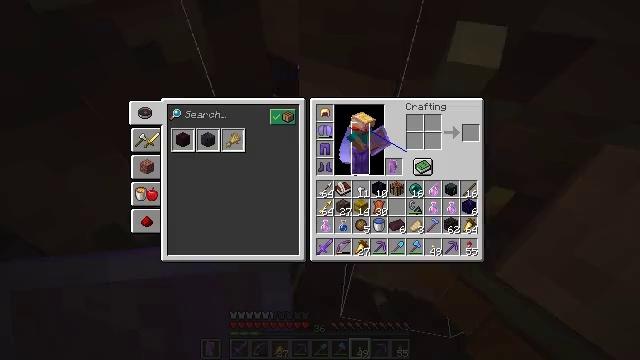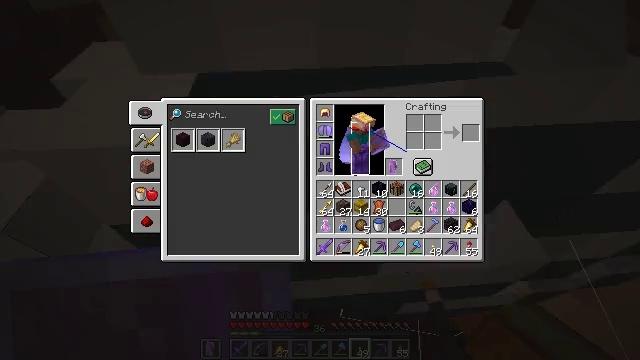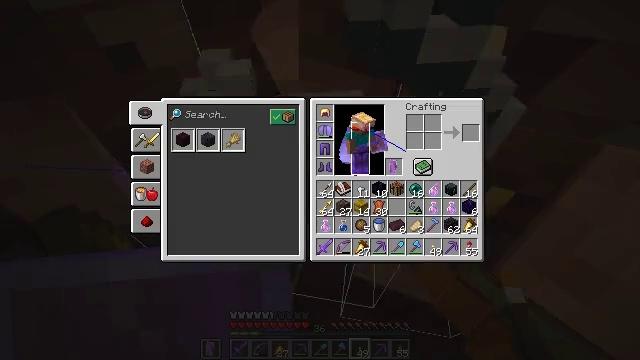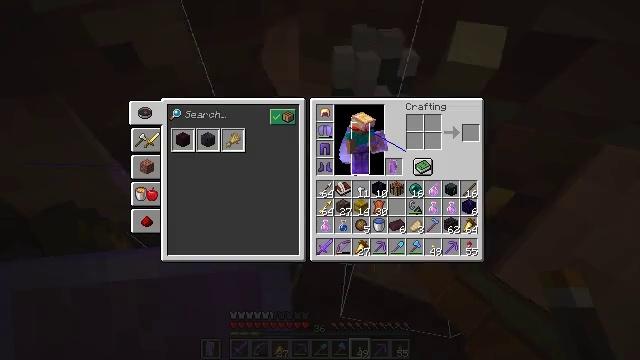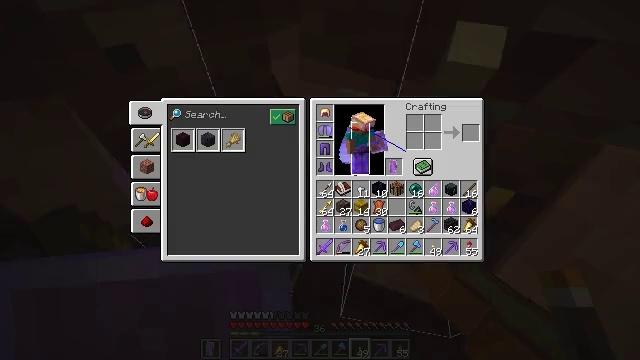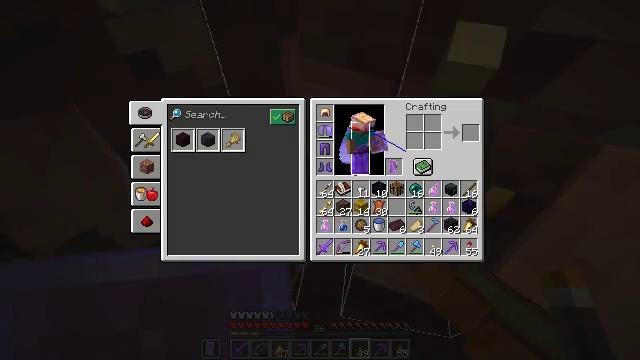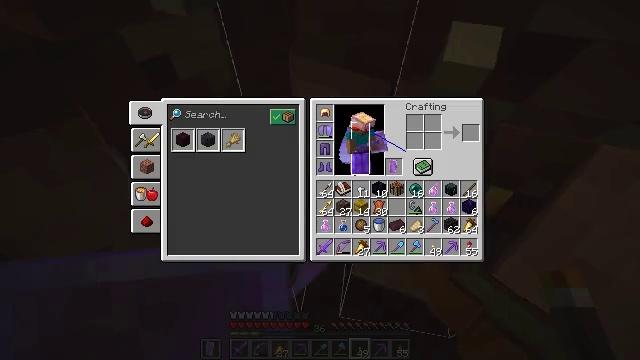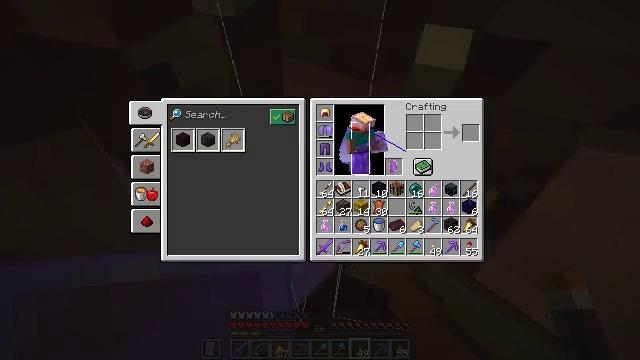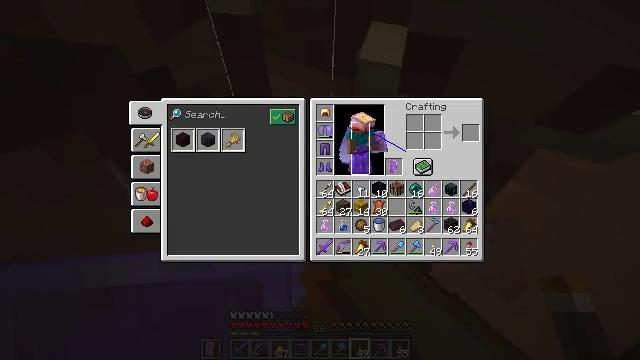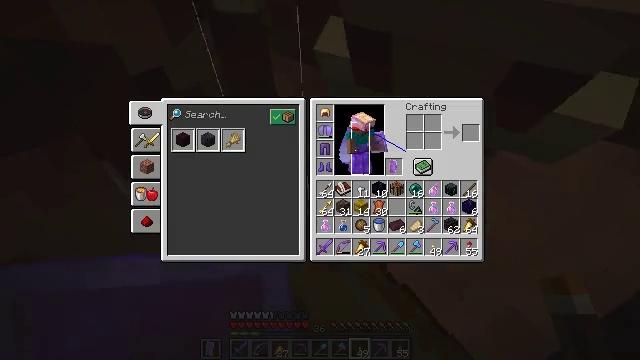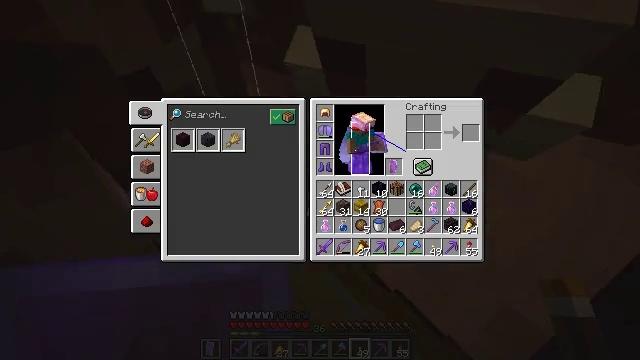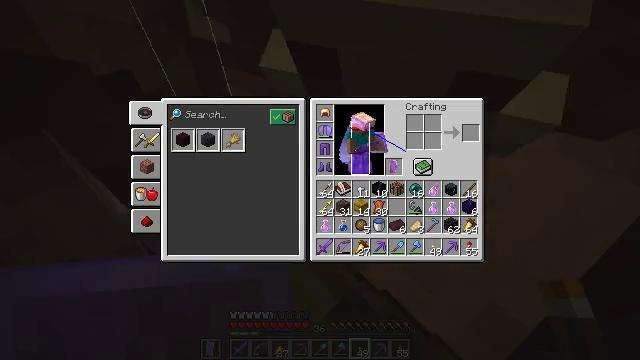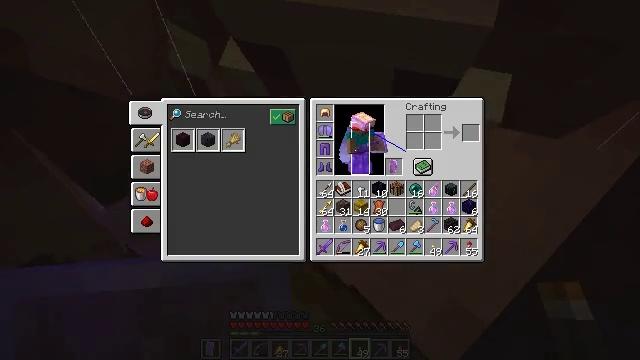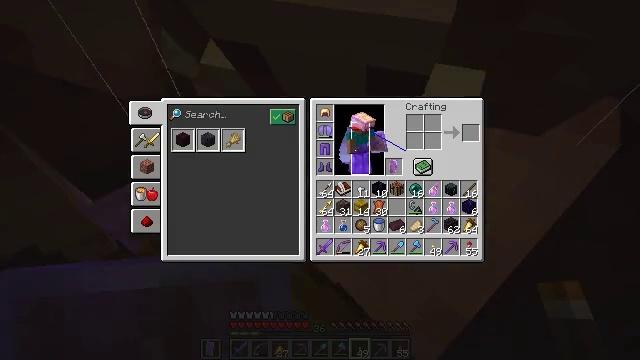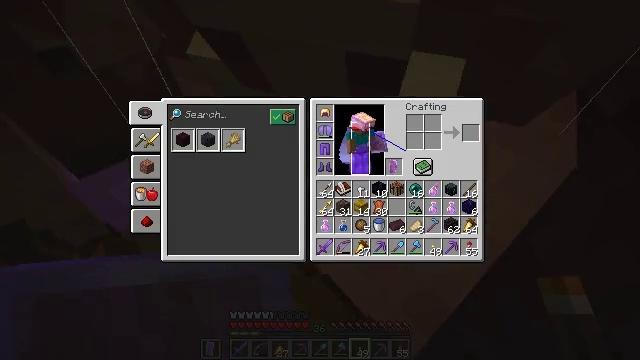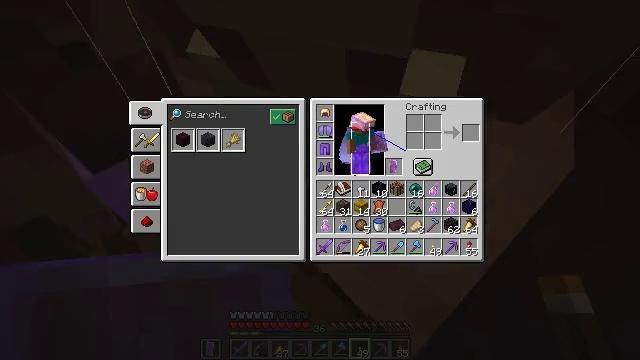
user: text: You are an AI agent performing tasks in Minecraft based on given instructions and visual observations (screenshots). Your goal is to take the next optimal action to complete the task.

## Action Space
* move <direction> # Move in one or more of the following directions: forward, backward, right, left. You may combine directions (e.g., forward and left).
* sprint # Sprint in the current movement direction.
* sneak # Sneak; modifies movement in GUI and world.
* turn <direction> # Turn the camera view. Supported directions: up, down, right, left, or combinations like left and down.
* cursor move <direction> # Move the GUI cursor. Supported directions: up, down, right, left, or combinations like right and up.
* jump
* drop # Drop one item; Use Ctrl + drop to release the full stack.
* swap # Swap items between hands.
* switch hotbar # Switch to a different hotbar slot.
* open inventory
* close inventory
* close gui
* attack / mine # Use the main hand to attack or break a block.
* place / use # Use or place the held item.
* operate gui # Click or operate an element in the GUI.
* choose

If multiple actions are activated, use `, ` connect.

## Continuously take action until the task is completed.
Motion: motion action
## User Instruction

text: Remove a fire charge from the inventory.
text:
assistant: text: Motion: open gui
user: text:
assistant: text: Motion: no_op
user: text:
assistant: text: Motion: no_op
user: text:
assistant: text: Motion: no_op
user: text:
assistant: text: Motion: no_op
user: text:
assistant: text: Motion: no_op
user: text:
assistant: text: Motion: no_op
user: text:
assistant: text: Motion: no_op
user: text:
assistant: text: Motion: no_op
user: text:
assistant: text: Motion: no_op
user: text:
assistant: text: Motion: no_op
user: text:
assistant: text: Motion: no_op
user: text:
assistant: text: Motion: no_op
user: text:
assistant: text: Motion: no_op
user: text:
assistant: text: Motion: no_op
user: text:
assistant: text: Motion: no_op
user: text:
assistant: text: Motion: no_op
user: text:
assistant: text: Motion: no_op
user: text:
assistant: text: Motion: no_op
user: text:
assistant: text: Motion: close gui
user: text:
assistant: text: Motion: no_op
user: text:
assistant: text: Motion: no_op
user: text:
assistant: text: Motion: no_op
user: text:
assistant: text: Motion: no_op
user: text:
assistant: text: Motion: no_op
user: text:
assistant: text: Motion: no_op
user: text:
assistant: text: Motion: no_op
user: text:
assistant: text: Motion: no_op
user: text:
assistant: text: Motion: no_op
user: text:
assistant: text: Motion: no_op